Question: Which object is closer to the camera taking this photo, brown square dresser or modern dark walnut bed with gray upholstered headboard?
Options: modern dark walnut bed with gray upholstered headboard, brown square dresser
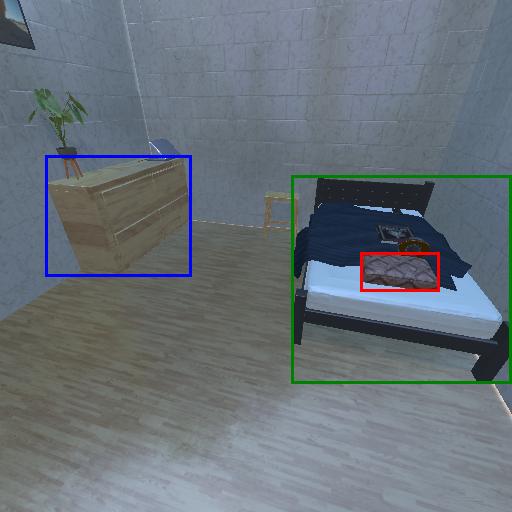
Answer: modern dark walnut bed with gray upholstered headboard